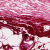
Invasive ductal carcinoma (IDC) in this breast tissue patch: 0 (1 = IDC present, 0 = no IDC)